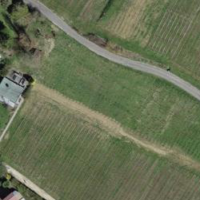
EUNIS habitat code: 40
Species observed at this site:
Heracleum sphondylium